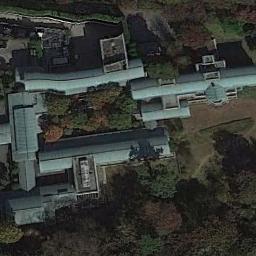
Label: palace